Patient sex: M
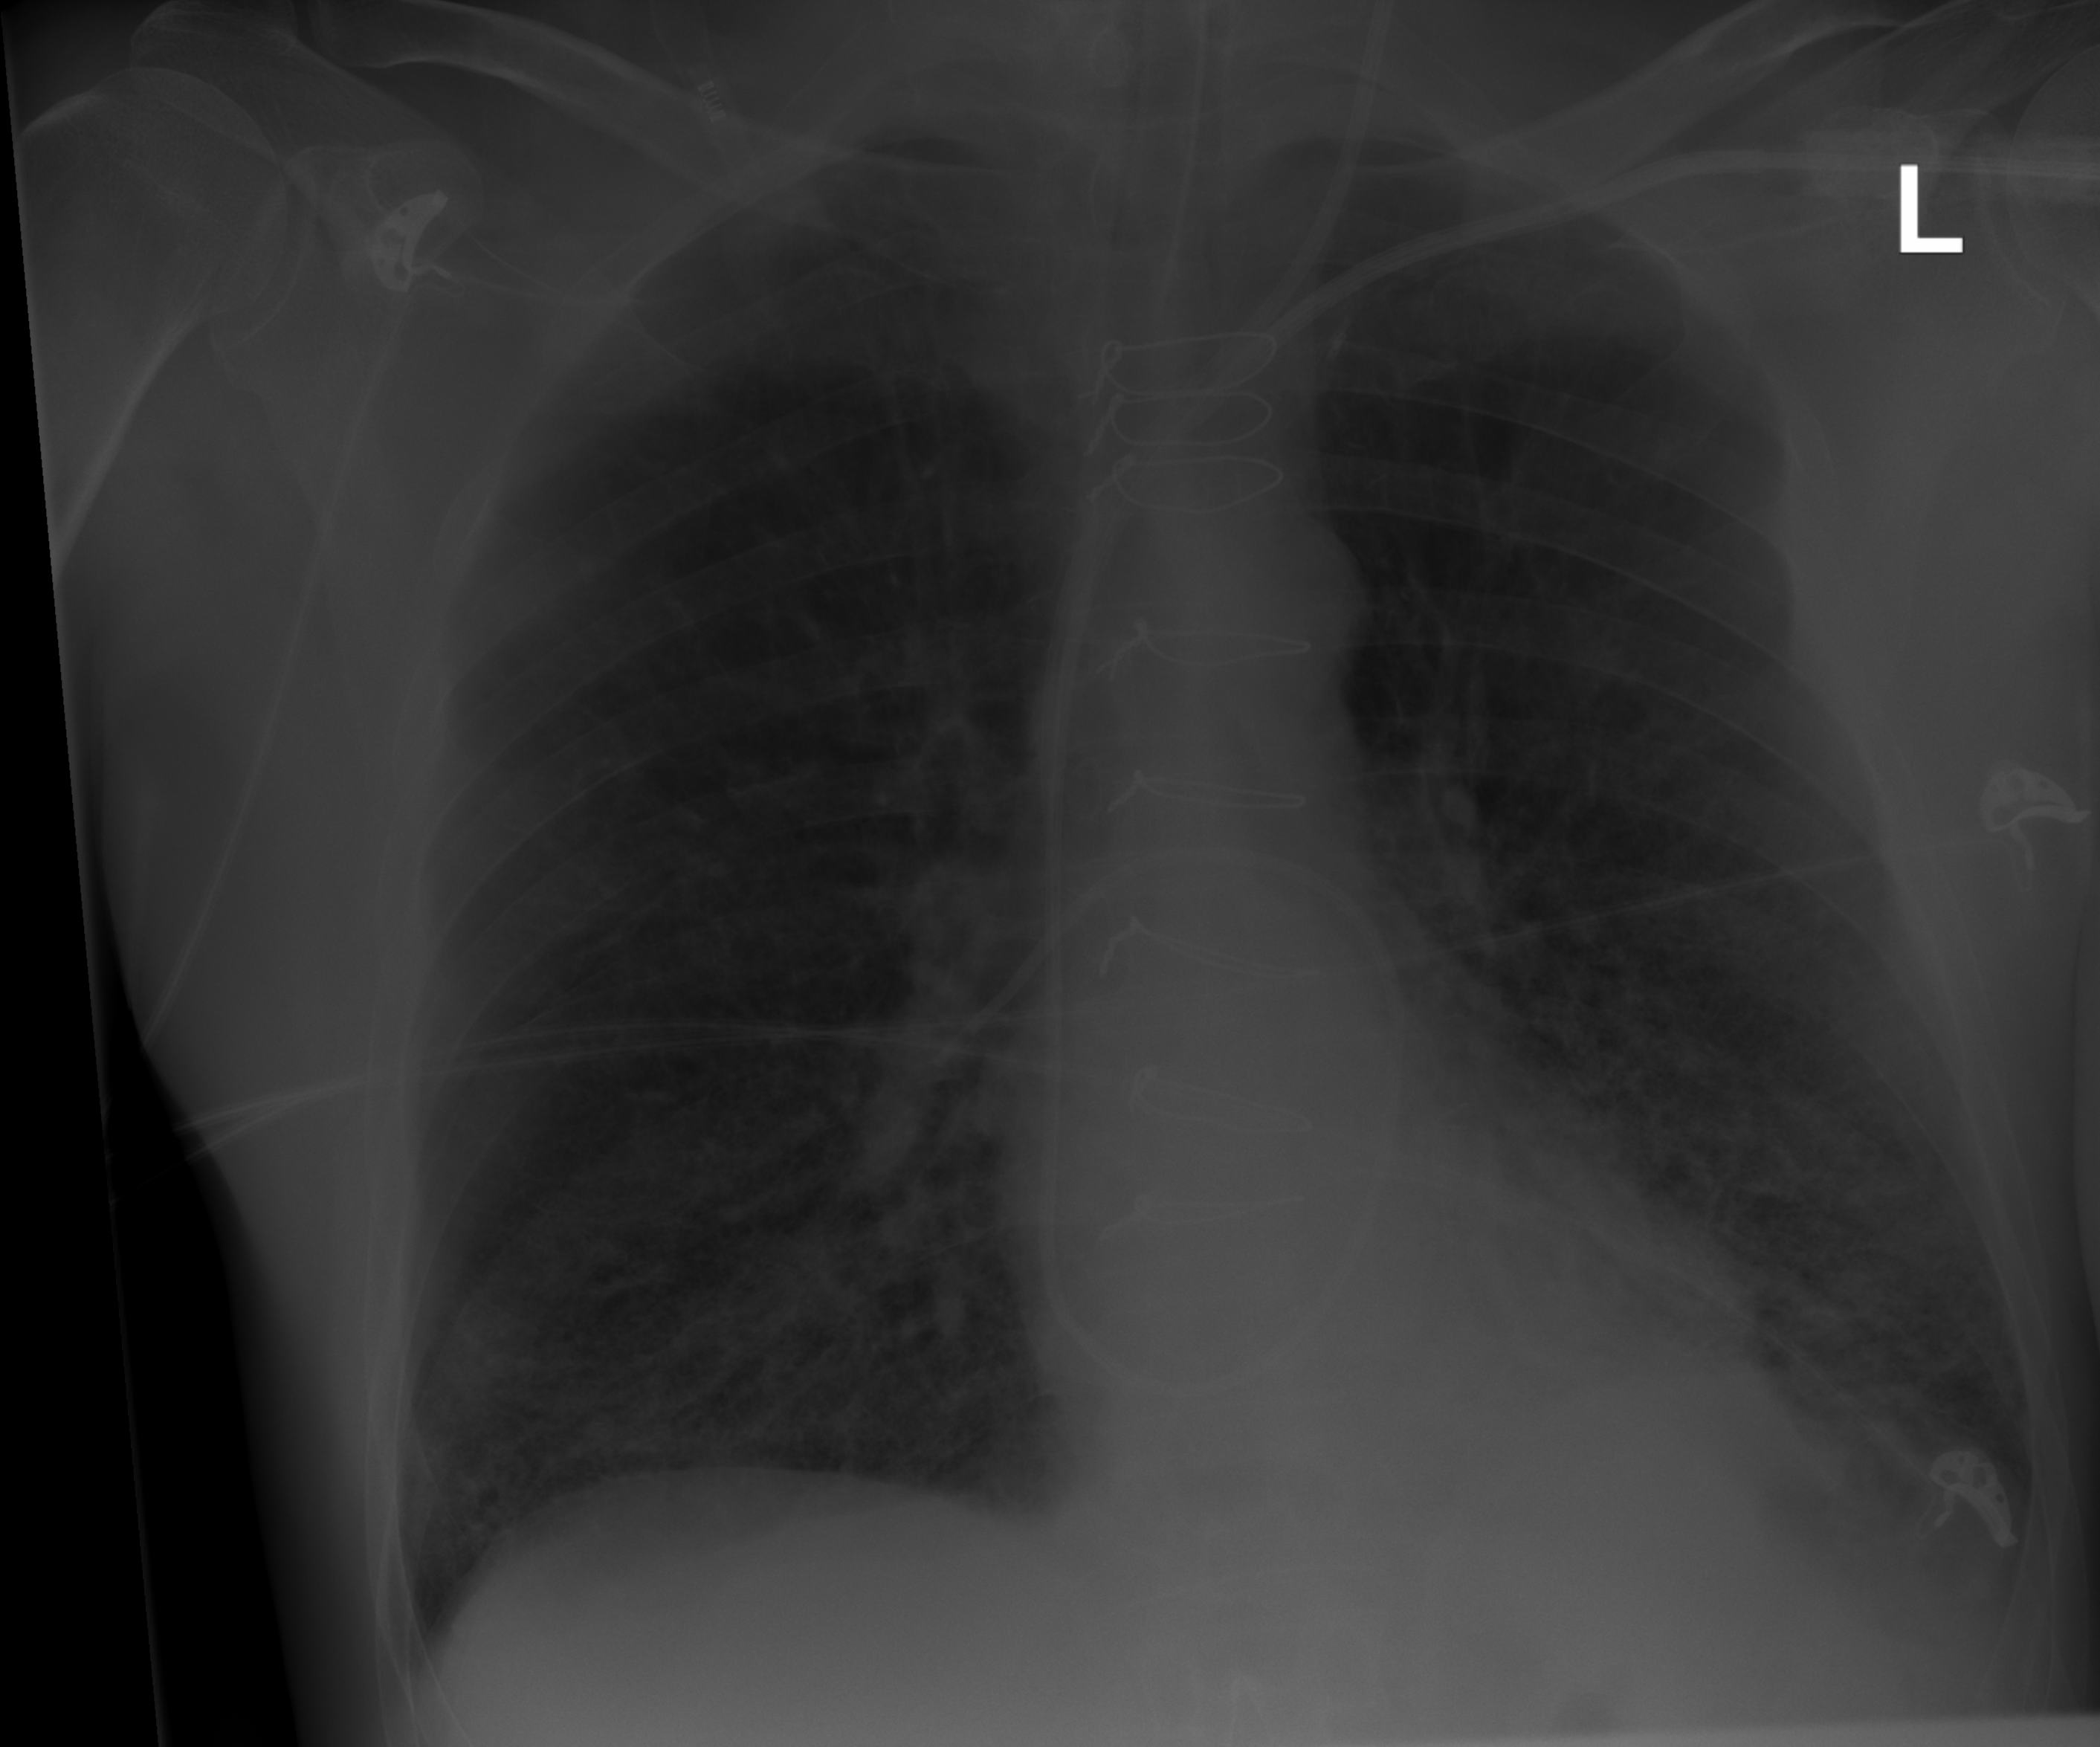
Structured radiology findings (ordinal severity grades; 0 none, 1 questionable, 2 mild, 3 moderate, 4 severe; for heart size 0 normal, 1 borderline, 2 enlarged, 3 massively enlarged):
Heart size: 0
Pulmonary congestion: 0
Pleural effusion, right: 0
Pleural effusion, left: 0
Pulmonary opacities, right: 2
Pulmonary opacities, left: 2
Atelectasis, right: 2
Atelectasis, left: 2